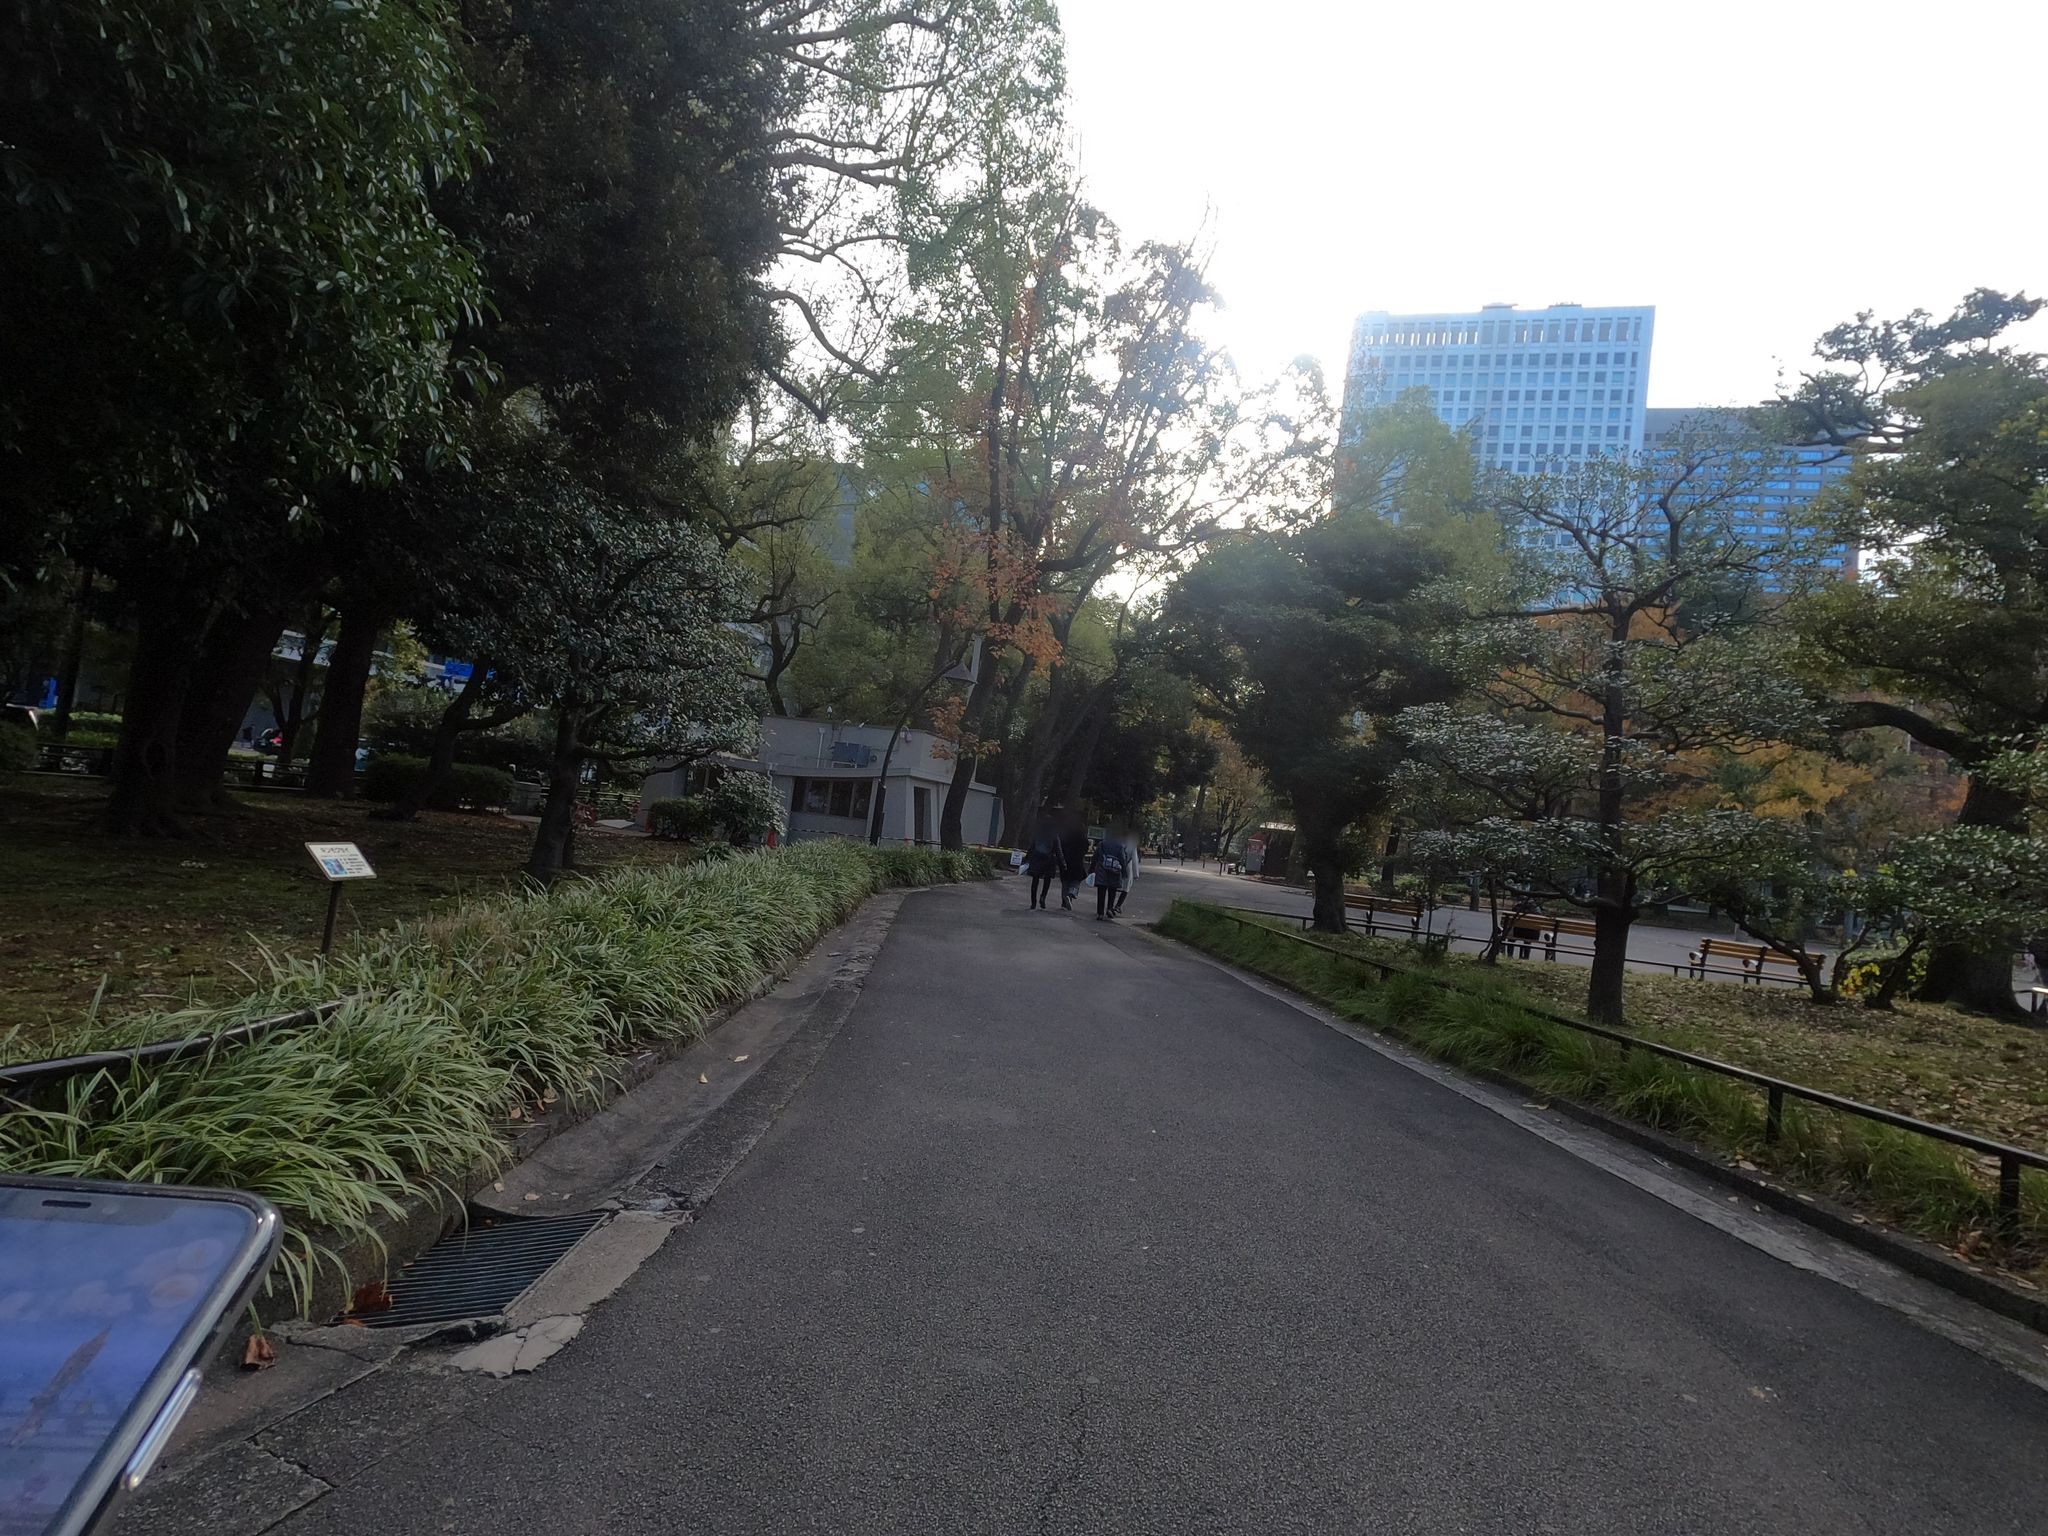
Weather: clear
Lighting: day
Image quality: good
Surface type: cycling surface
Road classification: footway, pedestrian
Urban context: urban centre
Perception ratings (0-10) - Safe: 5.55, Lively: 6.96, Beautiful: 9.18, Boring: 2.5, Depressing: 2.84, Wealthy: 6.5